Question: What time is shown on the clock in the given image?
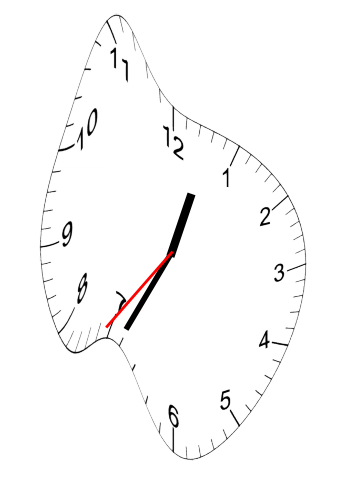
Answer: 12:34:36